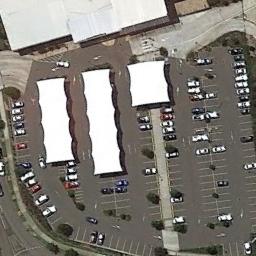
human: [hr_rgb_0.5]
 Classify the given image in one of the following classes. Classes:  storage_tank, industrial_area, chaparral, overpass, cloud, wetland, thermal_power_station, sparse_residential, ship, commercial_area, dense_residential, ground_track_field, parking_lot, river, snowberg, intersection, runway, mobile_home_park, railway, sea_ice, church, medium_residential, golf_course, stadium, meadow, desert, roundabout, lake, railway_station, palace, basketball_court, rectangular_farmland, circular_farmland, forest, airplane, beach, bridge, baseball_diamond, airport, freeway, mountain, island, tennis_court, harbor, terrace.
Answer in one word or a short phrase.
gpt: parking_lot